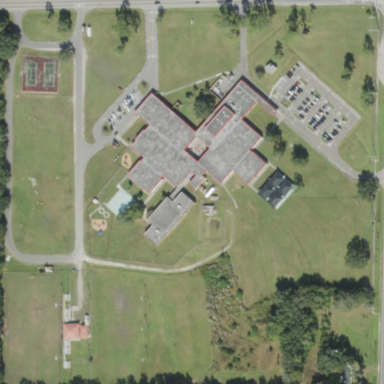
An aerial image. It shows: School.